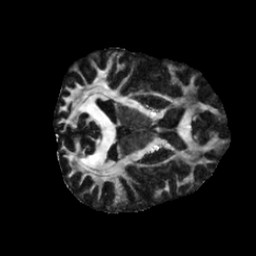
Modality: FA
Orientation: axial
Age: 30
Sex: male
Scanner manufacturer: siemens
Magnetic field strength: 6.98 T
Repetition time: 7.776 s
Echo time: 0.076 s